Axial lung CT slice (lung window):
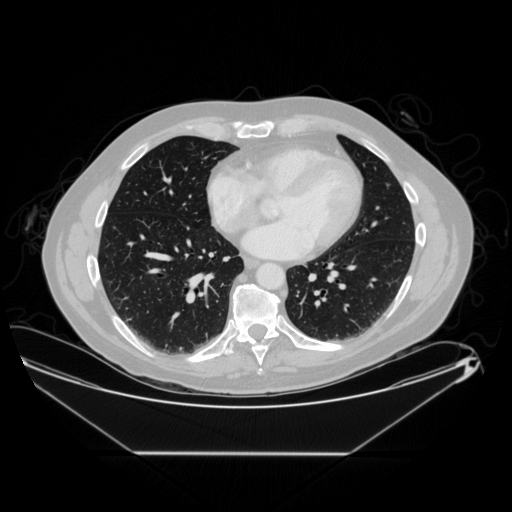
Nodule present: no